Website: apple
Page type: address-validator
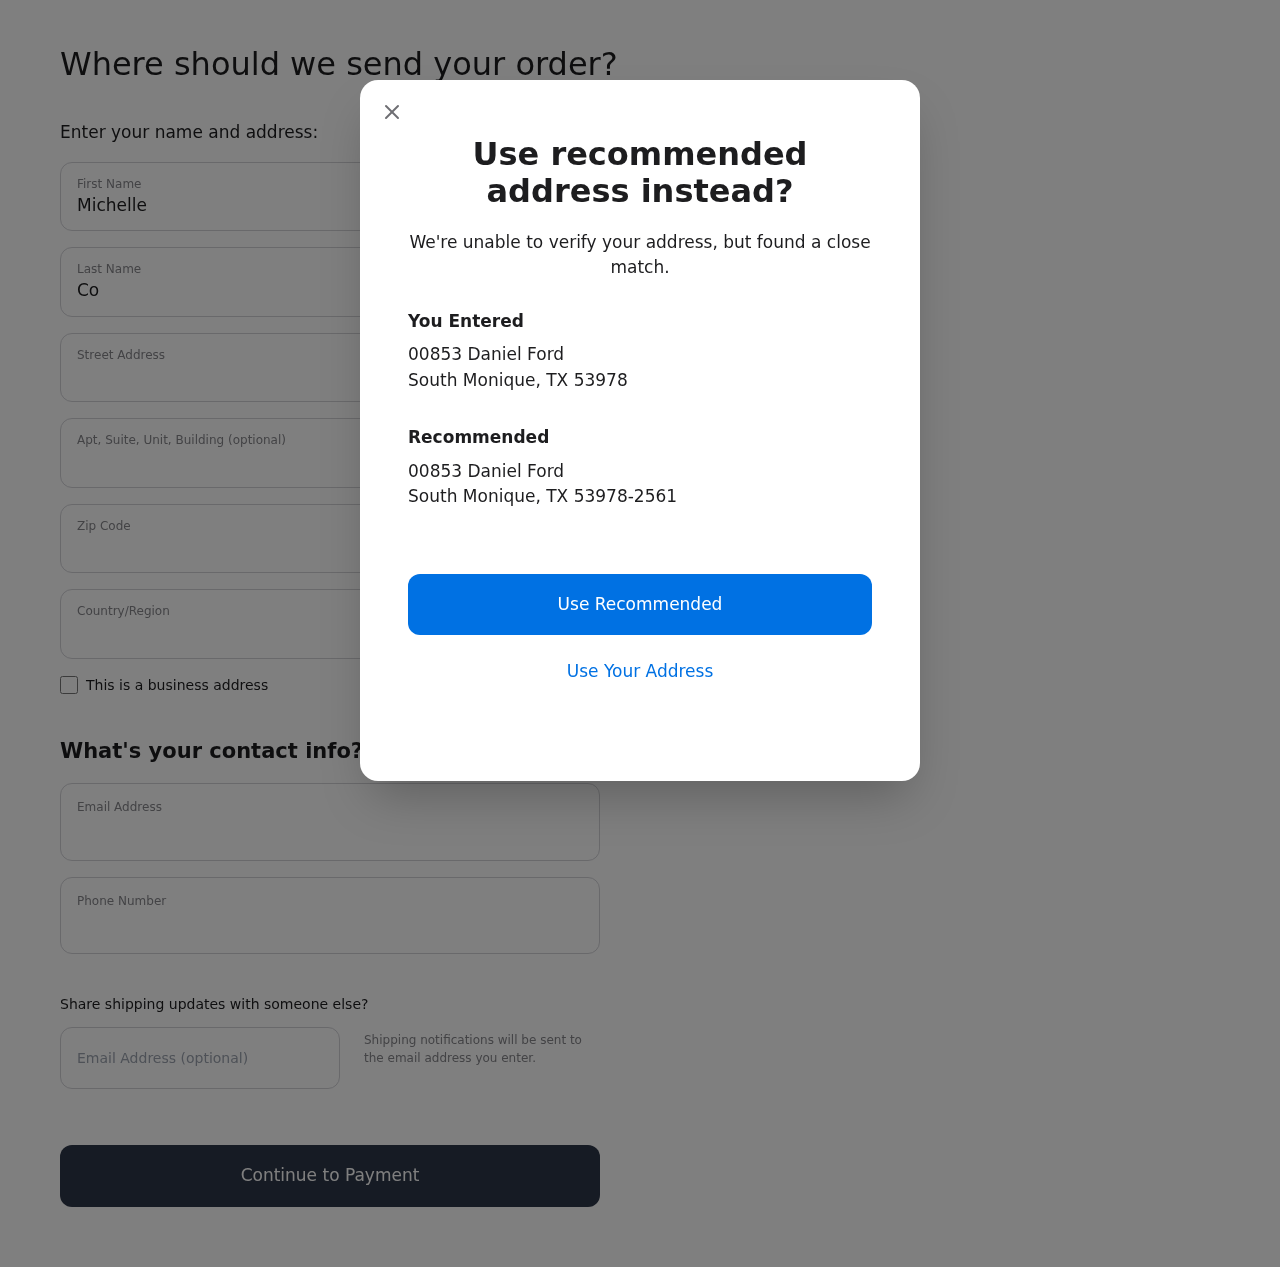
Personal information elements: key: PII_CITY
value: South Monique
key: PII_COUNTRY
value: United States
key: PII_EMAIL
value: mcollins@gmail.com
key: PII_FIRSTNAME
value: Michelle
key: PII_GIFT_EMAIL
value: jack.beck@yahoo.com
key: PII_LASTNAME
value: Collins
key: PII_PHONE
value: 5166953852
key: PII_POSTCODE
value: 53978
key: PII_POSTCODE_FULL
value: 53978-2561
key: PII_STATE_ABBR
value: TX
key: PII_STREET
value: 00853 Daniel Ford
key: PII_STREET2
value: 00853 Daniel Ford
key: PII_STREET2
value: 34395 Gardner Grove Apt. 708
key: PII_CITY2
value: South Monique
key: PII_STATE_ABBR2
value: TX